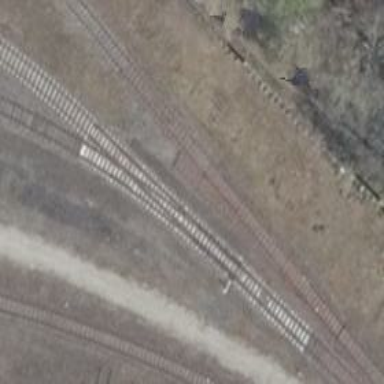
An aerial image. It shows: Railway switch.